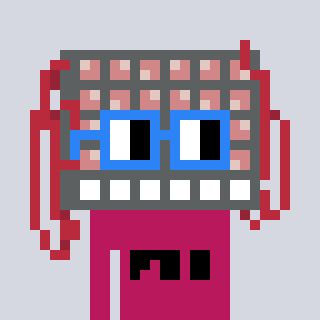
a pixel art character with square blue glasses, a turing-shaped head and a darkpink-colored body on a cool background